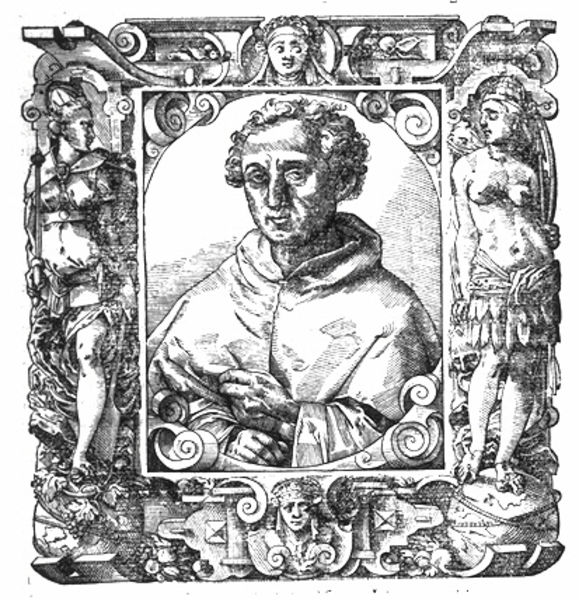
Titel: Bildnis des Christoph Kolumbus
Künstler: Tobias Stimmer
Institution: (Seriendruck)
Schlagwörter: himmel, kopf, mann, umhang, frauen, brust, frau, grau, mund, nase, profil, schwarz, stirn, weiss, blick, obst, augen, barock, gesicht, kragen, rahmen, bildnis, hände, portrait, porträt, haare, kutte, mantel, knopf, lippen, locken, poträt, renaissance, oval, umrandung, früchte, statue, holzschnitt, man, grafik, rand, figuren, wein, büste, ornamente, nackte, dreiviertelprofil, maske, umrahmung, druck, druckgraphik, schwarzweiss, schraffuren, stich, kugel, tinte, ornamental, halbfigurig, frontalansicht, statuen, voluten, priester, mönch, nackte frau, schnecken, kupferstich, globus, allegorien, abdruck, verzierungen, kapuze, weltkugel, masken, seriendruck, albe, rollwerk, nackte frauen, bidnis, schwrz weiß, mantelhände, locken#, kackte frauen